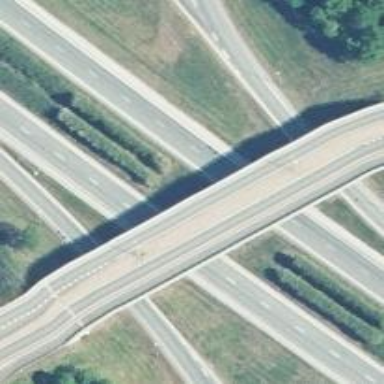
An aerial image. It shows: Asphalt motorway.